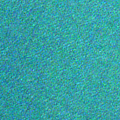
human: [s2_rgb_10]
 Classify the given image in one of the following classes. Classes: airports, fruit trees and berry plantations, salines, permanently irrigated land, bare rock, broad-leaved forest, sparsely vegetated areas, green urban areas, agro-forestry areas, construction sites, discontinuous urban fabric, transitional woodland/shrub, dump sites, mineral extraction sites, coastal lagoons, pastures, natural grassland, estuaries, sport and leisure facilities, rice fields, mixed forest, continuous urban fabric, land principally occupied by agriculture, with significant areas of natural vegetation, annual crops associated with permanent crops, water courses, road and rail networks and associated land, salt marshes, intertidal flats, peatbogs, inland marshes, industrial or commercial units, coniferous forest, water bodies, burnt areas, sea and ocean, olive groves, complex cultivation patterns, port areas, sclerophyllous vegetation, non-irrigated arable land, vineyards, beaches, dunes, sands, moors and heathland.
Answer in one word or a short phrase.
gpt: sea and ocean